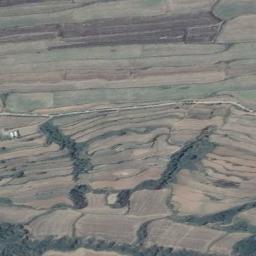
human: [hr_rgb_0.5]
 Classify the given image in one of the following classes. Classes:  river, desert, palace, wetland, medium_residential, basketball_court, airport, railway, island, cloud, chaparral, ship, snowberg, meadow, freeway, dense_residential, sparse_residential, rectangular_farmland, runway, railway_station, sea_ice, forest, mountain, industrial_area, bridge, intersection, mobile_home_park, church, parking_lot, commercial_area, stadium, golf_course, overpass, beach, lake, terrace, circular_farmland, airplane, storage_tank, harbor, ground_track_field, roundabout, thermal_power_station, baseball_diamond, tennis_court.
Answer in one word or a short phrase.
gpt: terrace